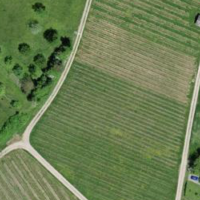
EUNIS habitat code: 40
Species observed at this site:
Ajuga reptans